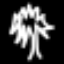
Label: palm tree